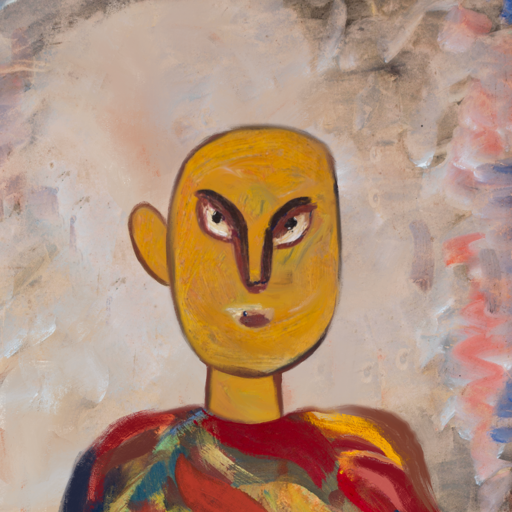
Background: Roy_Bahadur, Head And Neck Front: After_Raid, Face Front: After_Raid, Bust: Mother_And_Son_Son, Hair Front: Blank, Head Accessory: Blank, Second Necklace: Blank, Necklace: Blank, Baby: Blank